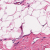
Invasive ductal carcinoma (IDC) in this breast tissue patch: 0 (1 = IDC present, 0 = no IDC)